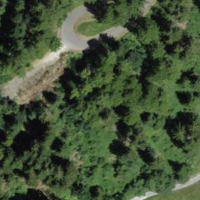
EUNIS habitat code: 41
Species observed at this site:
Centaurea scabiosa